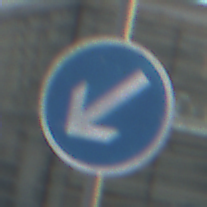
Verkehrszeichen: VorgeschriebeneVorbeifahrtLinks
Umgebung: Outdoor, Urban
Tageszeit: SunriseSunset
Wetter: PartlyCloudy
Licht: Natural
Jahreszeit: NotSpecified
Kontrast: LowContrast